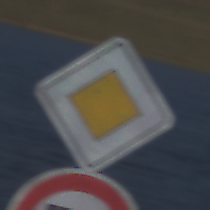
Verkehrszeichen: Vorfahrtsstrasse
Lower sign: Geschwindigkeit70
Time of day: MorningAfternoon
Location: Outdoor (Nature)
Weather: Clear
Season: NotSpecified
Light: Natural